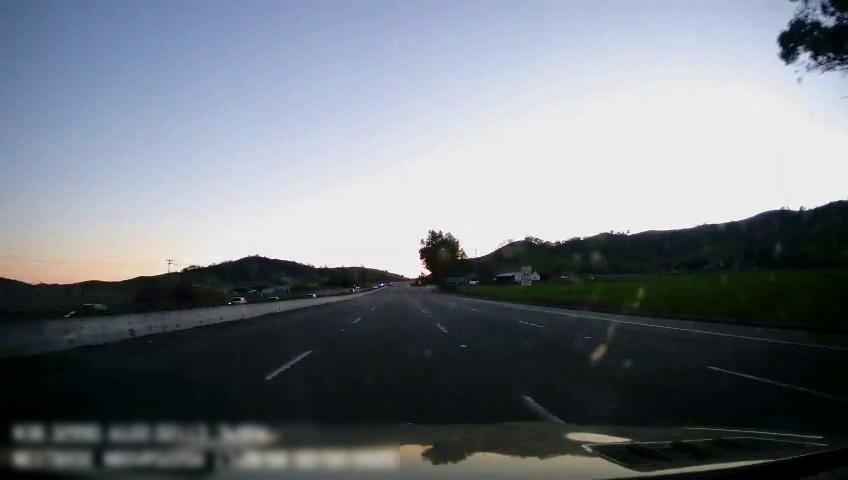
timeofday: Day
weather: Cloudy
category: Drivable Space
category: Vehicles | Car
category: Vehicles | Car
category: Vehicles | Car
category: Vehicles | Car
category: Lanes | Current Lane
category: Lanes | Current Lane
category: Lanes | Alternate Lane
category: Lanes | Alternate Lane
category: Traffic | Signs
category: Traffic | Signs